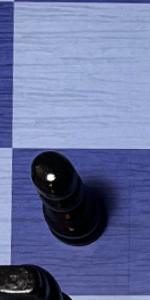
Label: Pawn_Black